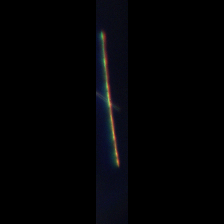
Taxon: Psuedo-nitzschia
Group: Diatoms